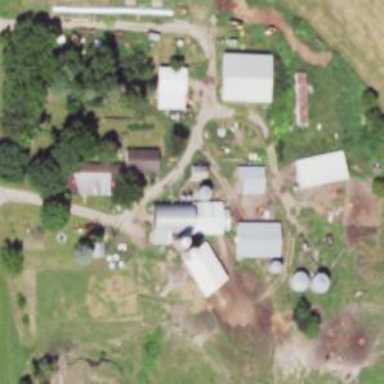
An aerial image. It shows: Farmyard area.